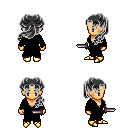
a pixel art fantasy rpg character, female body template, human, tanned skin, black robe, gold greaves, gray princess hairstyle, gold boots, dagger, four views (front, back, left, right), 2x2 character sprite sheet, small pixel art, hard edges, no anti-aliasing